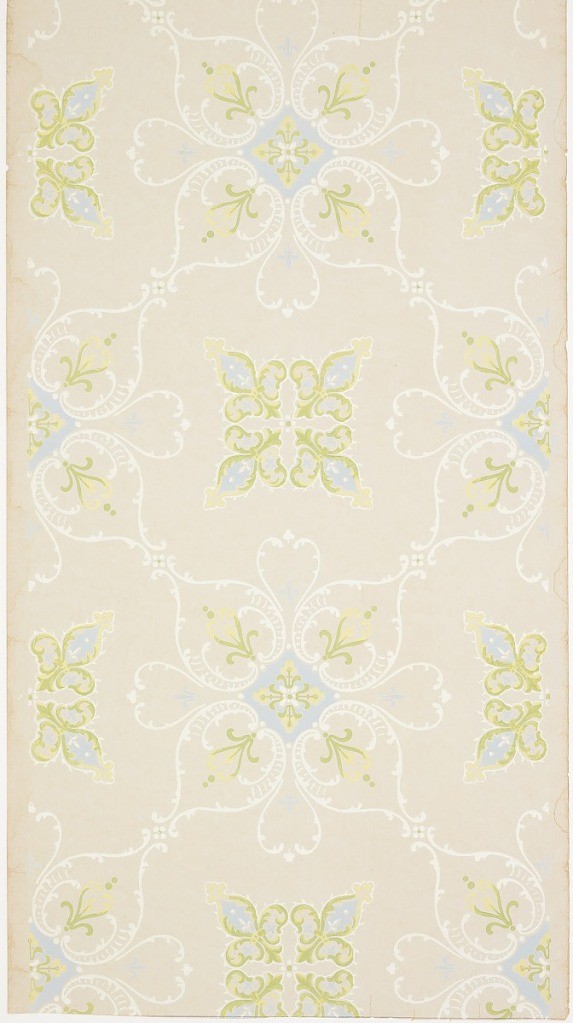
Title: Ceiling paper
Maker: Williamson
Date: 1905–1915
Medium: Machine-printed paper, liquid mica
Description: Alternating large floral medallions with foliate scrolls and fleur-de-lis motifs. Ground is white. Printed in blue, greens, and white. Printed in selvedge: "Williamson 665"